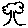
Label: tree